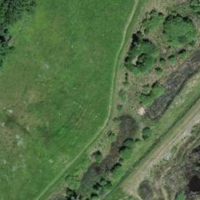
EUNIS habitat code: 24
Species observed at this site:
Sturnus vulgaris
Passer montanus